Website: home-depot
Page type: payment
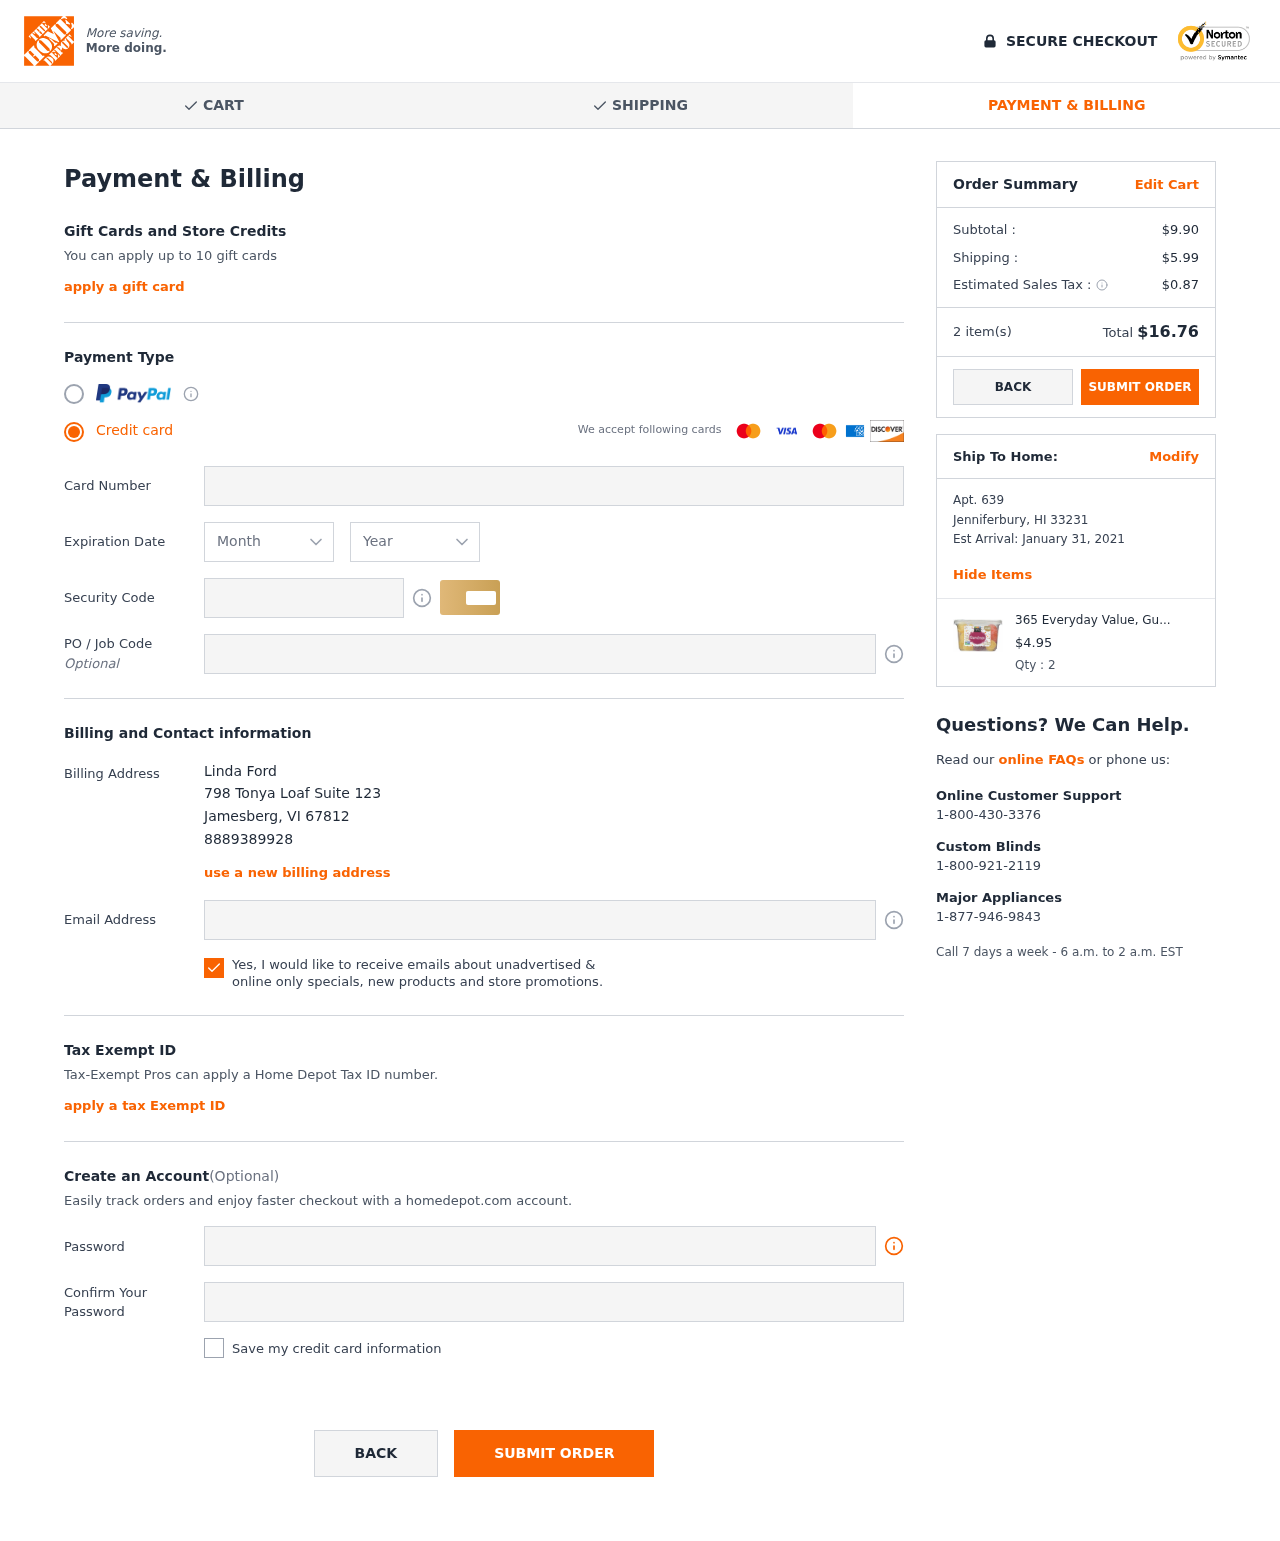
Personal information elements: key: PII_CARD_CVV
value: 381
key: PII_CARD_EXPIRY_MONTH
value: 06
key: PII_CARD_EXPIRY_YEAR
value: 27
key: PII_CARD_NUMBER
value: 6011 2921 3296 6950
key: PII_CITY
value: Jamesberg
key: PII_CITY2
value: Jenniferbury
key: PII_EMAIL
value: lindaford@gmail.com
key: PII_FULLNAME
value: Linda Ford
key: PII_PHONE
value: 8889389928
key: PII_POSTCODE
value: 67812
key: PII_POSTCODE2
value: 33231
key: PII_STATE_ABBR
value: VI
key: PII_STATE_ABBR2
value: HI
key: PII_STREET
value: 798 Tonya Loaf Suite 123
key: PII_STREET2
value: Apt. 639
Product elements: key: PRODUCT1_NAME
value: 365 Everyday Value, Gumdrops, 13 oz
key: PRODUCT1_PRICE
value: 4.95
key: PRODUCT1_QUANTITY
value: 2
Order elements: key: ORDER_SUBTOTAL
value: $9.90
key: ORDER_SHIPPING_COST
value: $5.99
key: ORDER_TAX
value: $0.87
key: ORDER_NUM_ITEMS
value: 2 item(s)
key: ORDER_TOTAL
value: $16.76
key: ORDER_DELIVERY_DATE
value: January 31, 2021